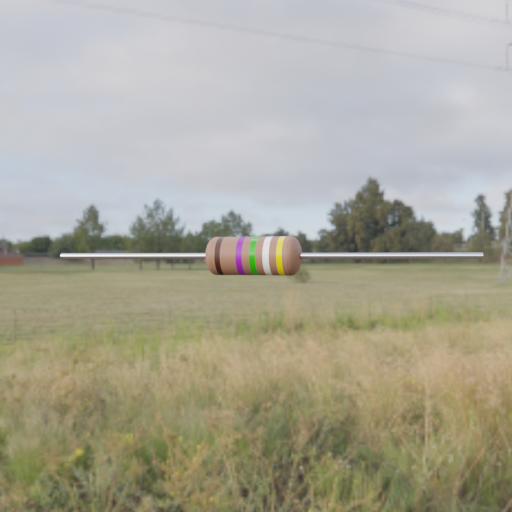
Resistor colour bands (in order): black, violet, green, white, yellow